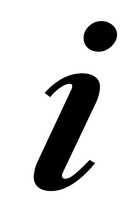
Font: LibreCaslonText-Italic_SemiBold_Italic